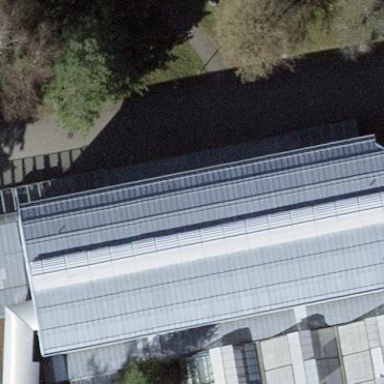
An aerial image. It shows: View of roof of building.